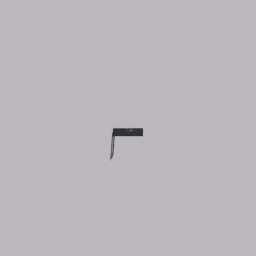
Label: mechanical